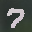
Label: 7